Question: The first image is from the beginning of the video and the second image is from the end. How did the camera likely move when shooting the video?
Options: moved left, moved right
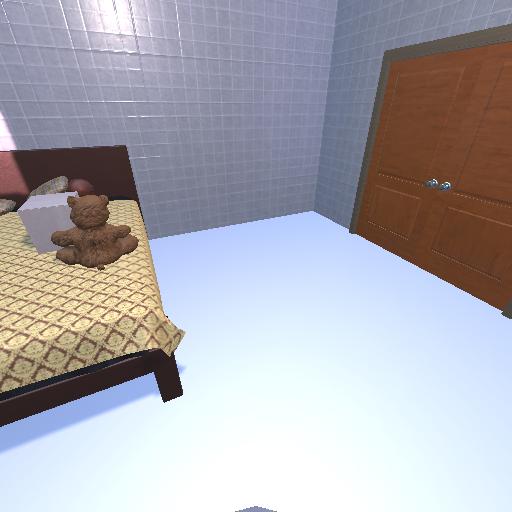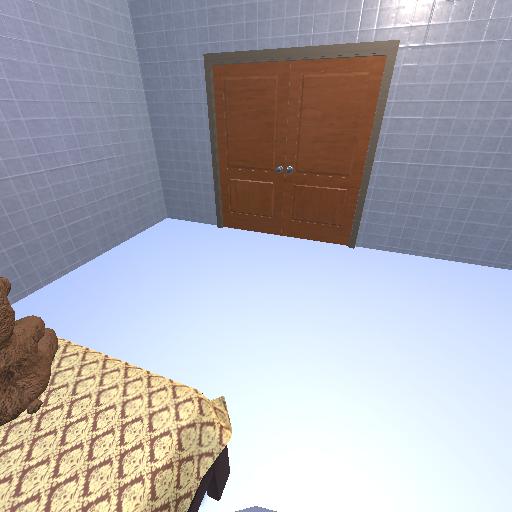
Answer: moved left